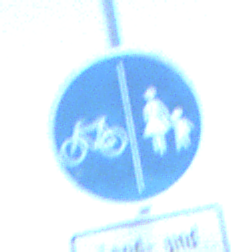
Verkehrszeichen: GetrennterRadUndGehwegRadwegLinks
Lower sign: BesondereFahrzeugeUndTransportgueter8
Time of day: MorningAfternoon
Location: Outdoor (Nature)
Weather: Clear
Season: NotSpecified
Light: Natural